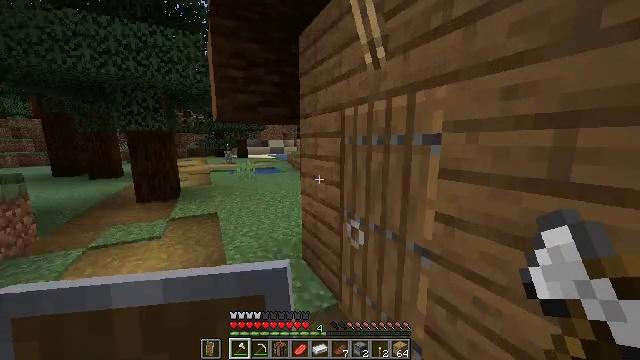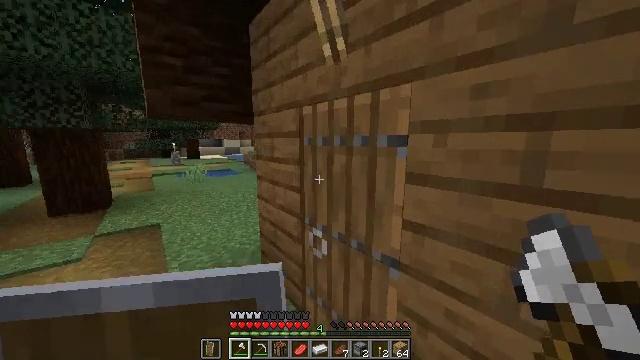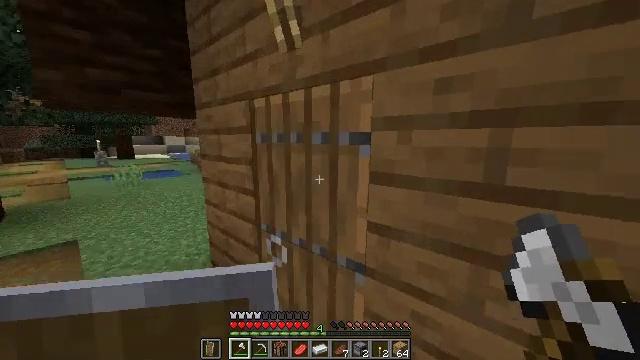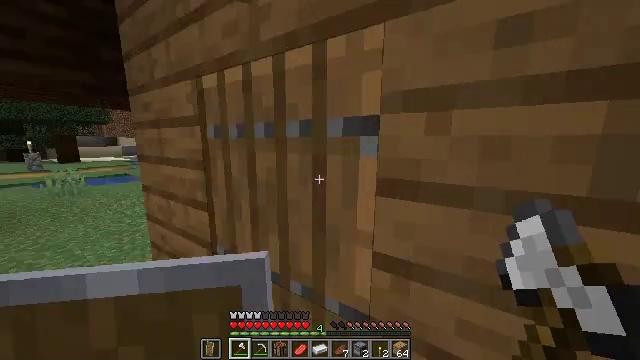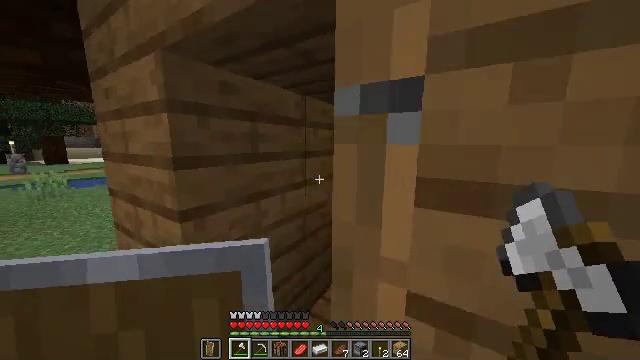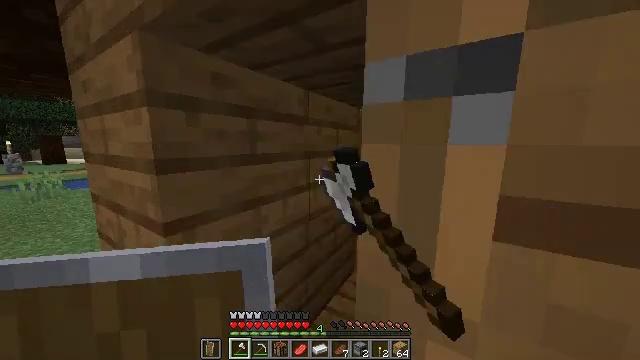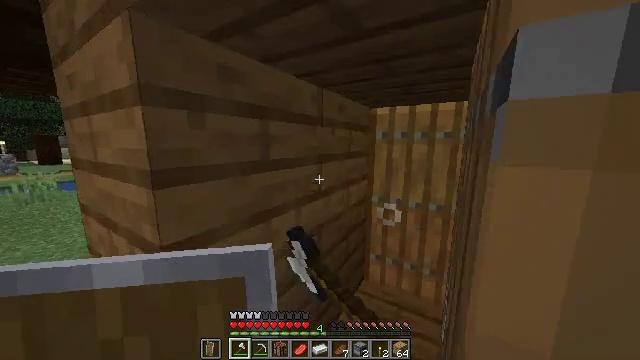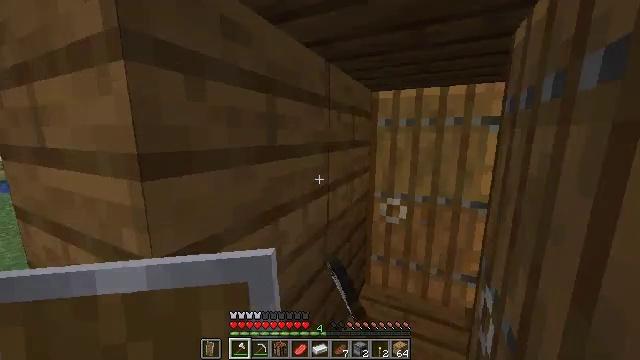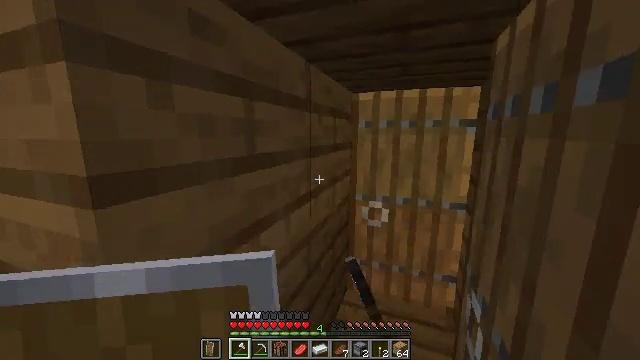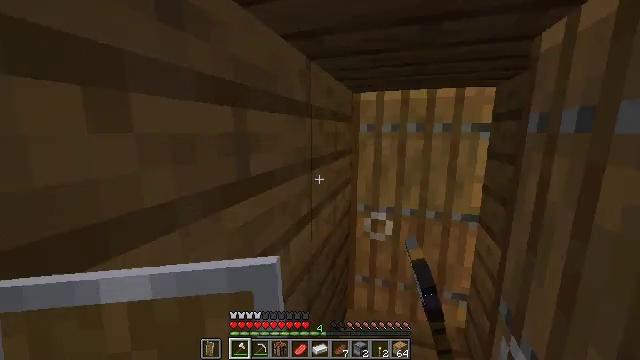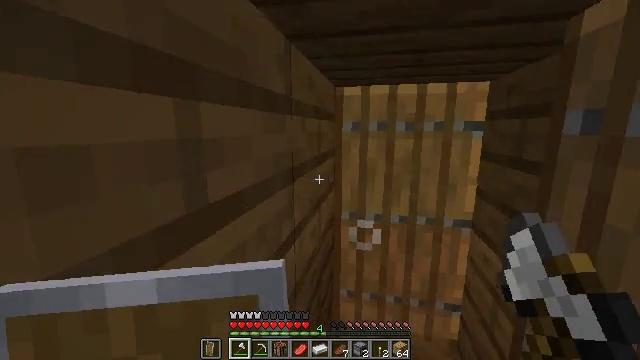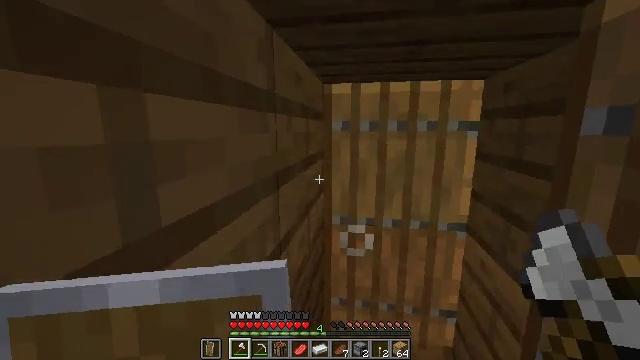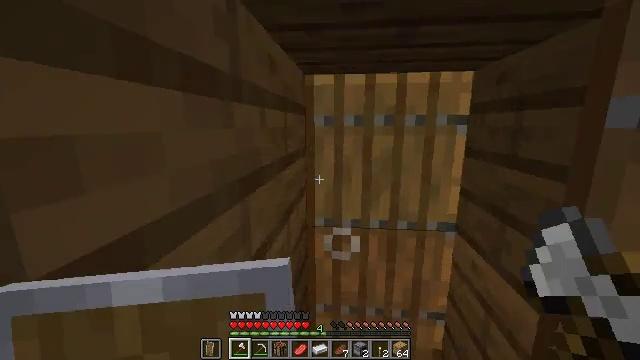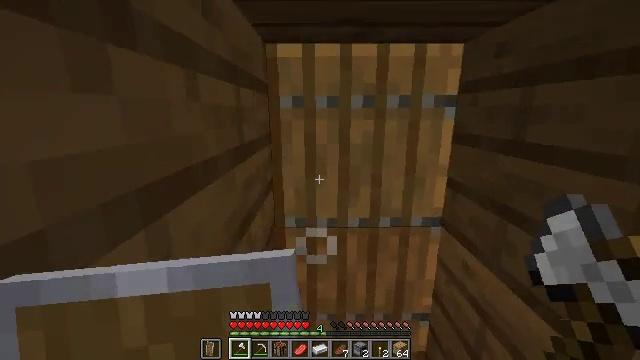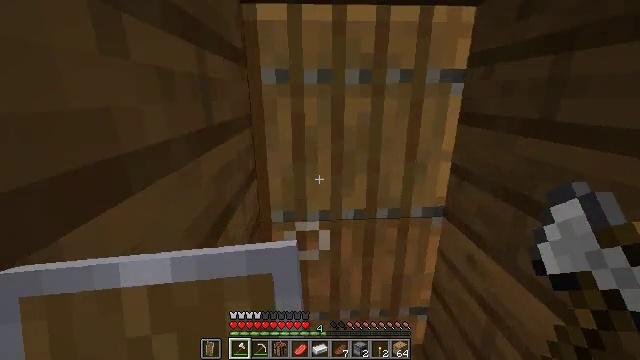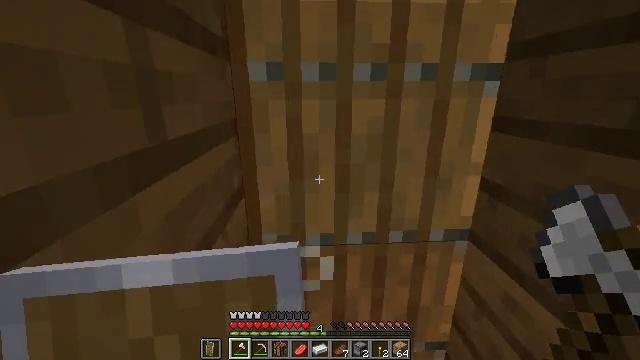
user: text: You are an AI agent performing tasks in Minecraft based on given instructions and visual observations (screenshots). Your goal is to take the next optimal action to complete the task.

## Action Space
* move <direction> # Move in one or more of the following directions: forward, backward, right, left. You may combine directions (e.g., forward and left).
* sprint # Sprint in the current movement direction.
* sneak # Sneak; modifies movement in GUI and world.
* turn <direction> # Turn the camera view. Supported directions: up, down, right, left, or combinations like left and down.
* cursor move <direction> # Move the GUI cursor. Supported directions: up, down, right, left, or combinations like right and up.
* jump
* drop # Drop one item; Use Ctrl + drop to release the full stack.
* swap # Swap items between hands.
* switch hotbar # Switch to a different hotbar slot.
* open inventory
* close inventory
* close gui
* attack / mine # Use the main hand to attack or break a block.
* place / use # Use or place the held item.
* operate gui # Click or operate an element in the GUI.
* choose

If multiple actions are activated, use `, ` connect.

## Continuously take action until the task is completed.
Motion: motion action
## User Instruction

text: Mine the blue bed to pick it up.
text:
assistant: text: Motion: move forward, sprint, turn right
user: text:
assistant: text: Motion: move forward, sprint, turn right
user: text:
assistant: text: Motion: move forward, turn right
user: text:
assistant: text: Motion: move forward, turn right, use / place
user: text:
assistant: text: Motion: move forward, use / place
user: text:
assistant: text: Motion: move forward, use / place
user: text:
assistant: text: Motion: move forward, turn right, use / place
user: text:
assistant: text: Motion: move forward, turn right
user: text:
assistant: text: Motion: move forward, turn right
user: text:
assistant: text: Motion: move forward, turn right
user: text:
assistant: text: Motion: move forward, turn right
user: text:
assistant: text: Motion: move forward, turn right
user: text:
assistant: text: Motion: move forward, turn right and down
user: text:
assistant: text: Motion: move forward, turn right and down
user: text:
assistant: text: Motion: move forward
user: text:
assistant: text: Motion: no_op
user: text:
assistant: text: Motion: turn right and down
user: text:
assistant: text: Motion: use / place
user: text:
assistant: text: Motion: use / place
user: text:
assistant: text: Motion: move forward, turn right and down, use / place
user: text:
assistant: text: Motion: move forward
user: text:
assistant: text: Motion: move forward, turn up
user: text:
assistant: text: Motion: move forward
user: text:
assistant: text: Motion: move forward
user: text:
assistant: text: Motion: move forward
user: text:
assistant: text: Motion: move forward, turn left
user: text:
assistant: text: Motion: move forward, turn left and down
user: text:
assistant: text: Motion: move forward, turn left and down
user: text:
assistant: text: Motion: move forward, turn left and down
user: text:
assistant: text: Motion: move forward, turn left and down